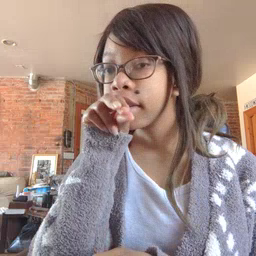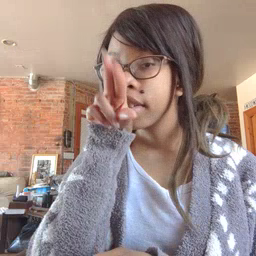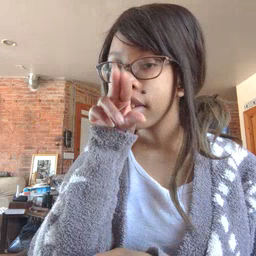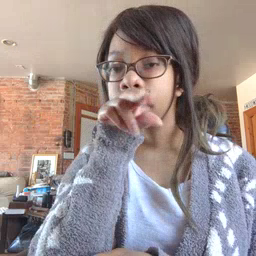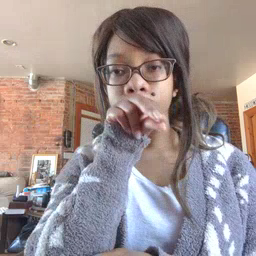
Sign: duck